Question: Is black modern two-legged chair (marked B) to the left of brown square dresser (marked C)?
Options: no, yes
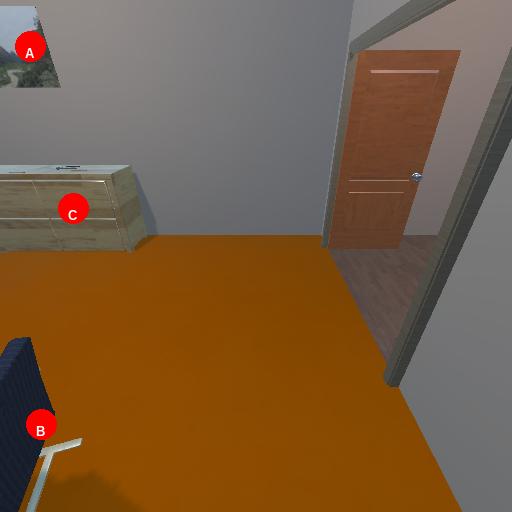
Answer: no